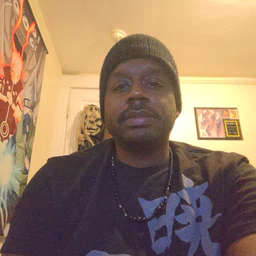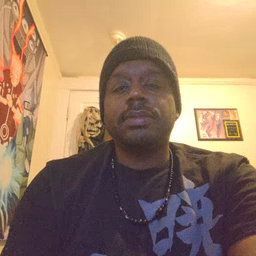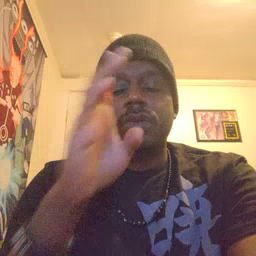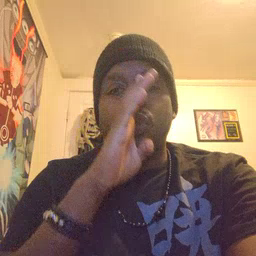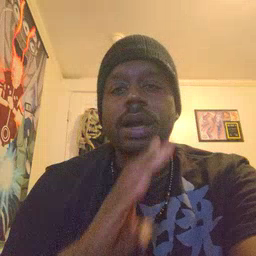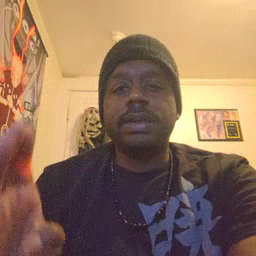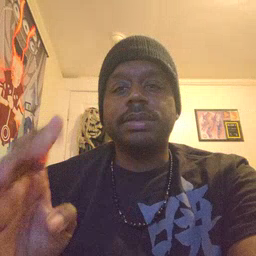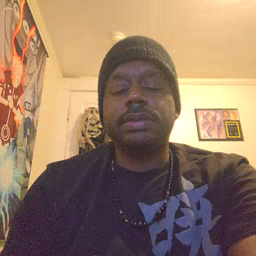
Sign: quiet